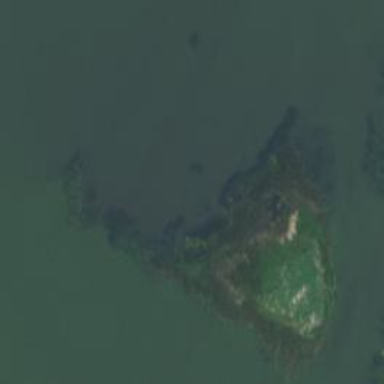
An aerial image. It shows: Islet.